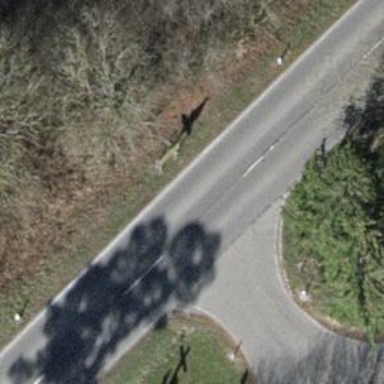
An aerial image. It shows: Tertiary road.